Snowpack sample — Loveland Pass, Silver Plume, Colorado, USA (2/11/26, 12:00 PM MST)
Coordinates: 39.663, -105.886
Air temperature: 35 °F
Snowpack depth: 82 cm
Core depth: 10 cm
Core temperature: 15.8 °F
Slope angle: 13°, slope face: 12°
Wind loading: high
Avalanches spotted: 1
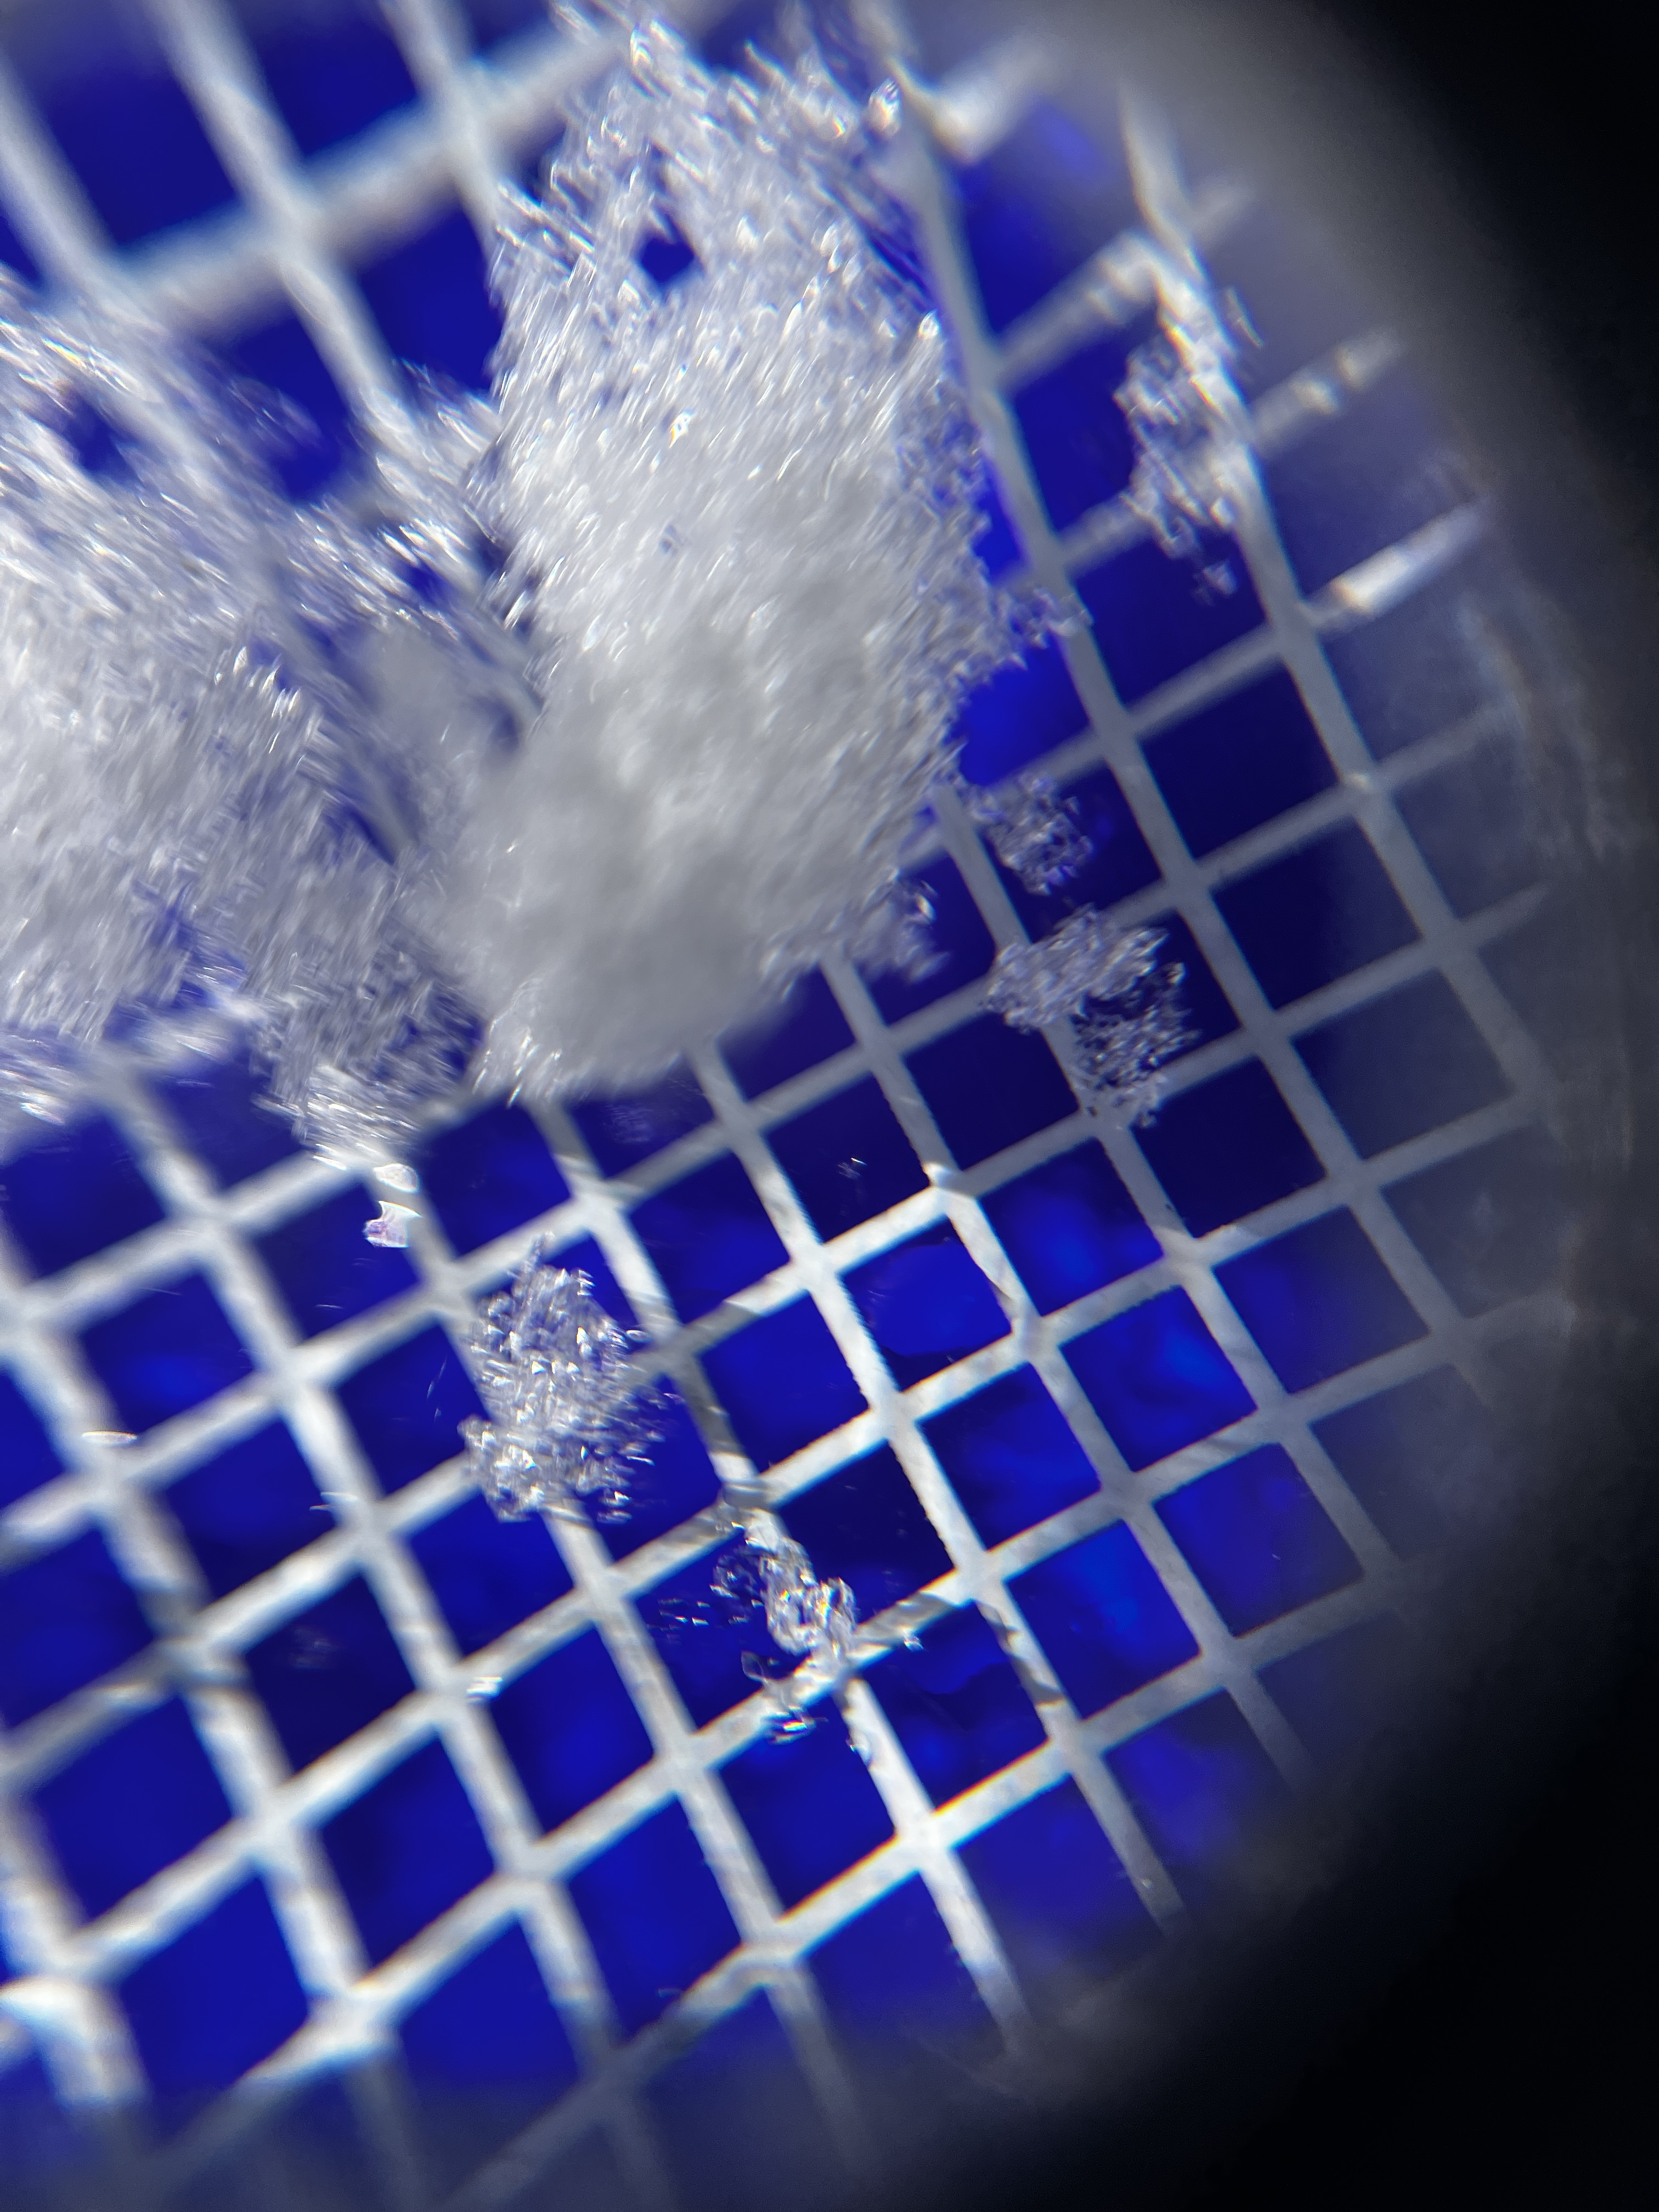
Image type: magnified_profile
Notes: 1 small avalanche spotted on the north side of the bowl, lots of wind loading